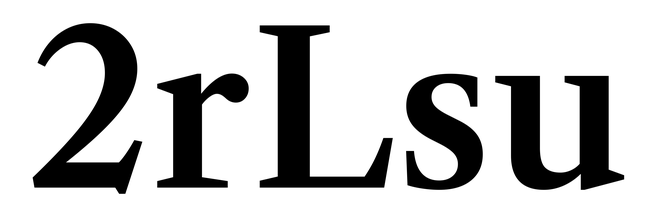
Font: LibreCaslonText_SemiBold